Question: I have been given a set of GIF images to put on a site as downloadable banners. The GIFs were made in Photoshop CS4 and saved for web. Also tried saving in CS6.
- - 'class="ohpzmoxfjlujhttypwqv"'- 'style="display: none !important; visibility: hidden !important; opacity: 0 !important; background-position: 0px 0px;" width="0" height="0"'- - - - -
Anyone experienced this witchcraft before and knows what is going on?
Thanks
Here is one that doesn't work (but does on this site!). Making me think it is some strange Apache config.

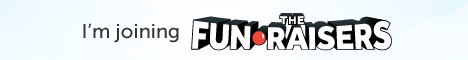
Answer: Its AdBlock plus or another adblocker...
Deactivate it temporarily and retry...